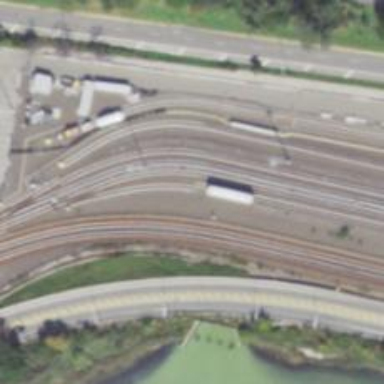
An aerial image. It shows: Yard used for service. The electrified light rail railway is visible.